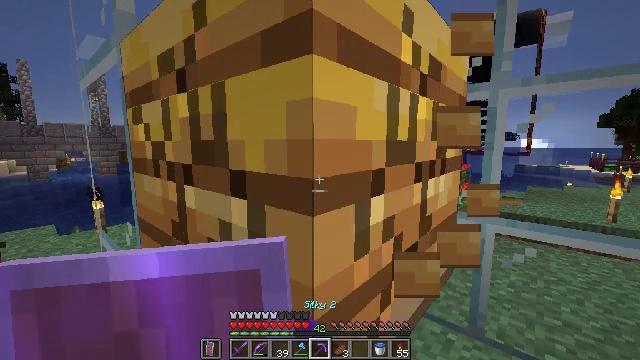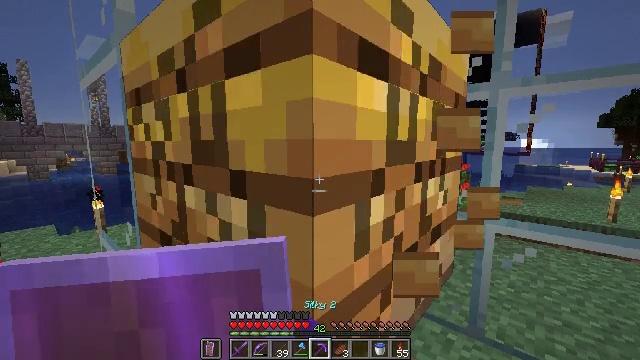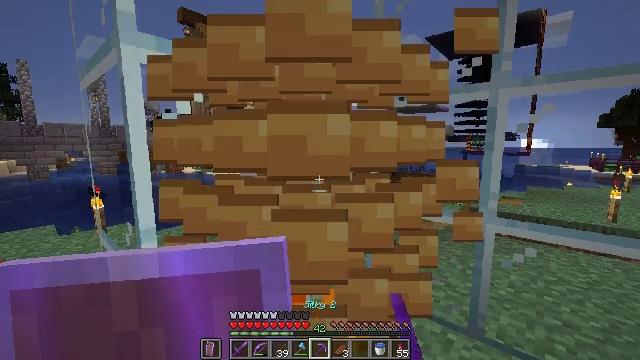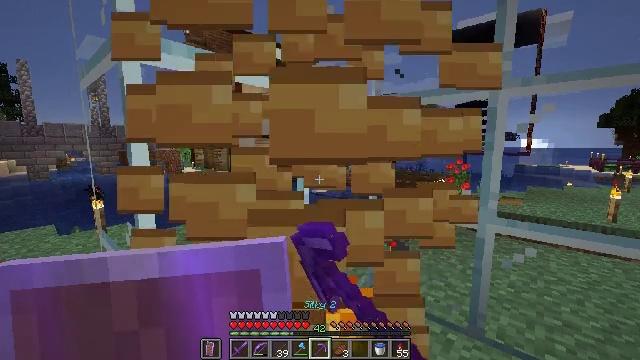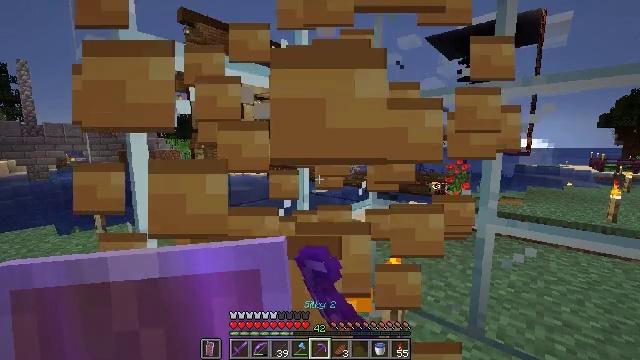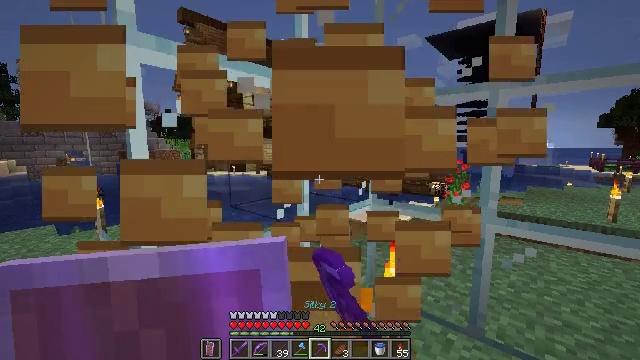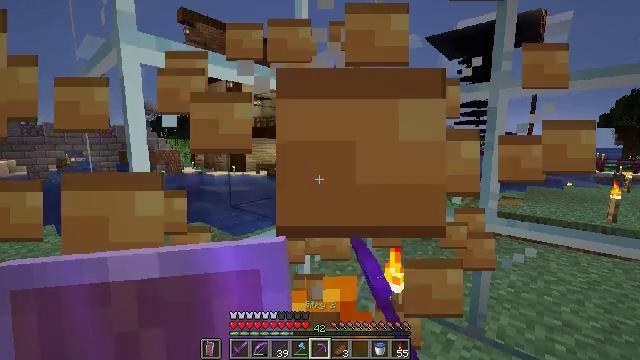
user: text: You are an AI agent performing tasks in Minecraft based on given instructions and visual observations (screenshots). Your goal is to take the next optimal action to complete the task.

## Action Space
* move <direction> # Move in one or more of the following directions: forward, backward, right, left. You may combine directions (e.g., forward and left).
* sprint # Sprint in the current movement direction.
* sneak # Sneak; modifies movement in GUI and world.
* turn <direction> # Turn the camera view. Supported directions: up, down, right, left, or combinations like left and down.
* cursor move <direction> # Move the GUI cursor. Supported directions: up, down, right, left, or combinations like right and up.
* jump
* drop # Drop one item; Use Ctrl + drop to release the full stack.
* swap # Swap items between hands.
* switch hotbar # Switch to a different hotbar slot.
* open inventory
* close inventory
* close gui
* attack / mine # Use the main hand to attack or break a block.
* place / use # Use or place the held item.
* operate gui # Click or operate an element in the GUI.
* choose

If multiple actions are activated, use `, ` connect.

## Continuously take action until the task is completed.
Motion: motion action
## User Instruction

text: Mine the bee nest.
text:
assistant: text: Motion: attack / mine
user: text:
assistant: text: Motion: attack / mine
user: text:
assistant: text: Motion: attack / mine
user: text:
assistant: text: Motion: attack / mine
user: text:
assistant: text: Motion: no_op
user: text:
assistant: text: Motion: no_op
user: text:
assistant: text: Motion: no_op